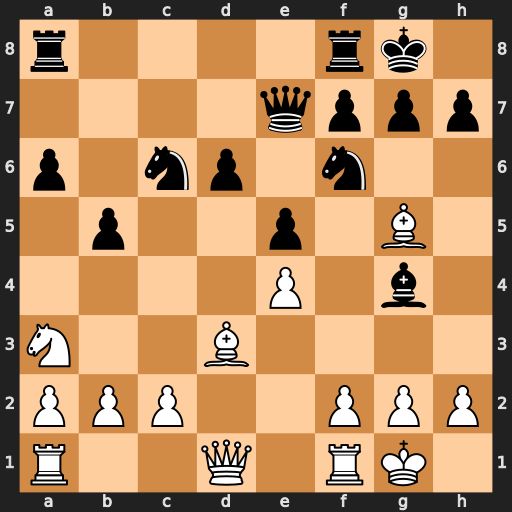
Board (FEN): r4rk1/4qppp/p1np1n2/1p2p1B1/4P1b1/N2B4/PPP2PPP/R2Q1RK1
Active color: w
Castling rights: -
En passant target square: -
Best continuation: Bxf6 Bxd1 Bxe7